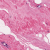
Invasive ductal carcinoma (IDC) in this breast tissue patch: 0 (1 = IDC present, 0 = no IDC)